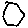
Label: hexagon